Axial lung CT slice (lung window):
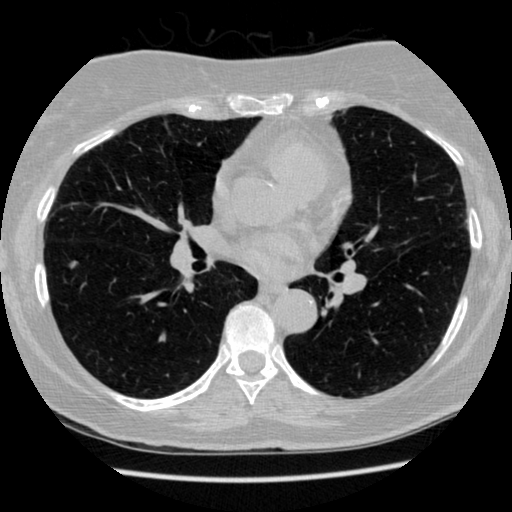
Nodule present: yes
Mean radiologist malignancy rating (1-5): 3